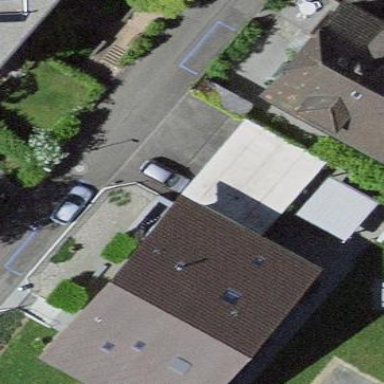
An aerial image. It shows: Group of garages.